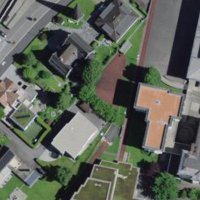
EUNIS habitat code: 54
Species observed at this site:
Cardamine pratensis